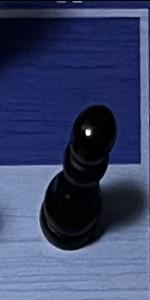
Label: Pawn_Black